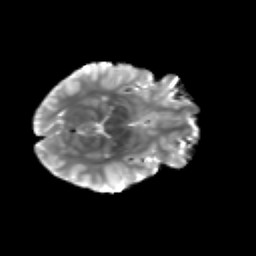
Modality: T2w
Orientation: axial
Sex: female
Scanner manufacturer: siemens
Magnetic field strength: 3 T
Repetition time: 5 s
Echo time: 0.071 s